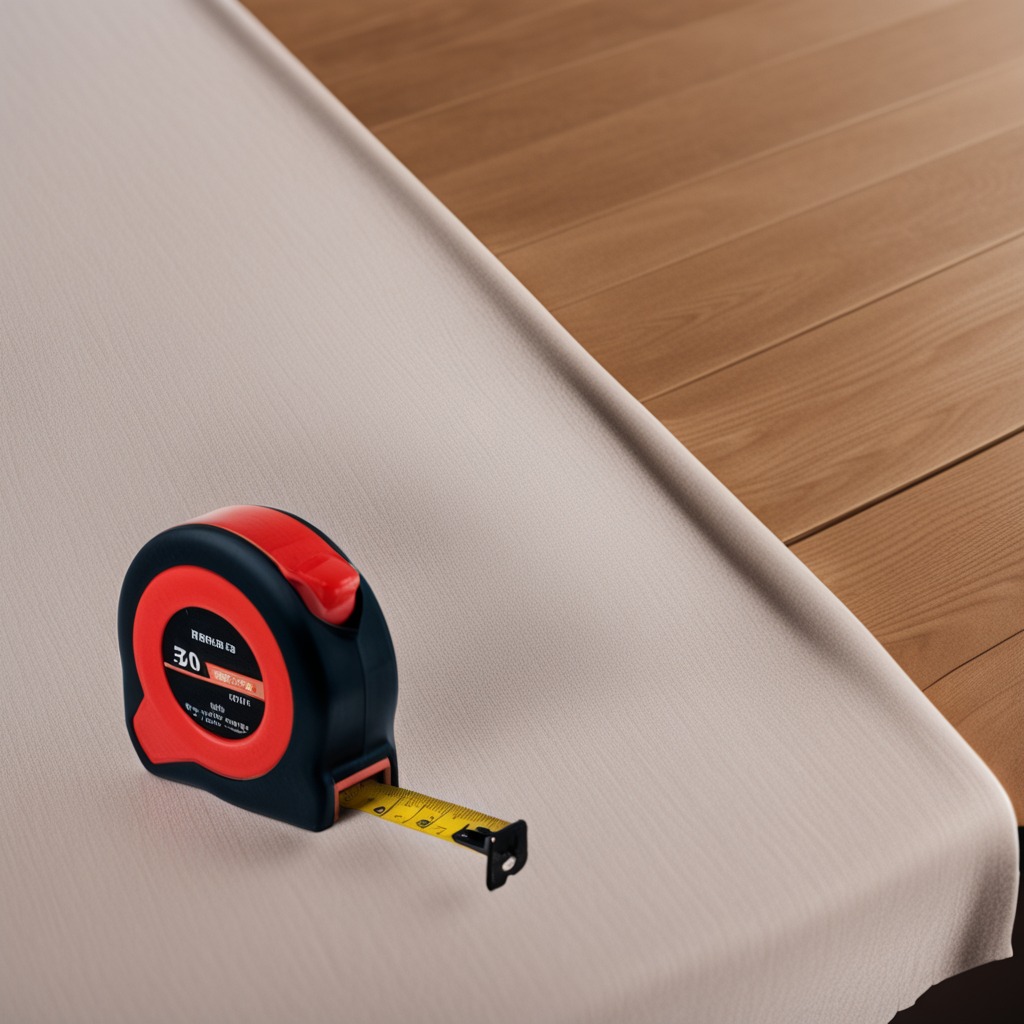
A measuring tape is lying on the wooden table.